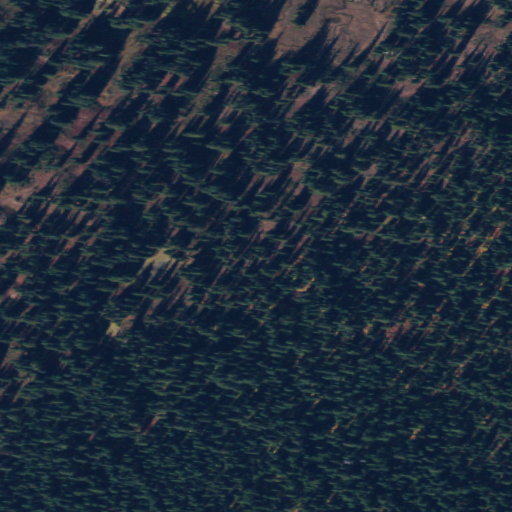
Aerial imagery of plain(s) in Washington named McMillan Park containing only evergreen forest